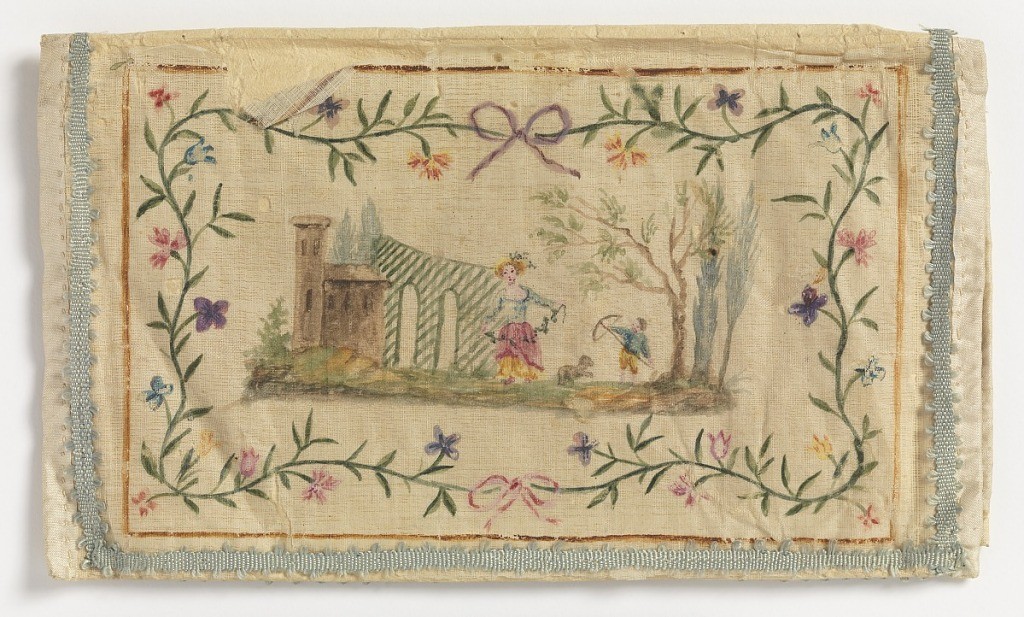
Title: Pocket book
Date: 18th century
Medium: silk; paint Technique: painted
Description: Four country scenes with floral borders are painted on silk and trimmed with blue ribbon.